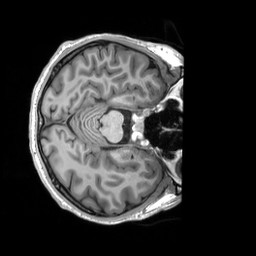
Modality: T1w
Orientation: axial
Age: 25
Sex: male
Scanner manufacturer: siemens
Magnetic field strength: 3 T
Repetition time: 2.53 s
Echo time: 0.00227 s